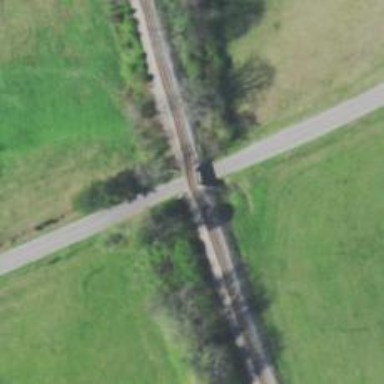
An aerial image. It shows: Bridge crossing over railway tracks. The railway milepost is labeled as 00C.